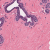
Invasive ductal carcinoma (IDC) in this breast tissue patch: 0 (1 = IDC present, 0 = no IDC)